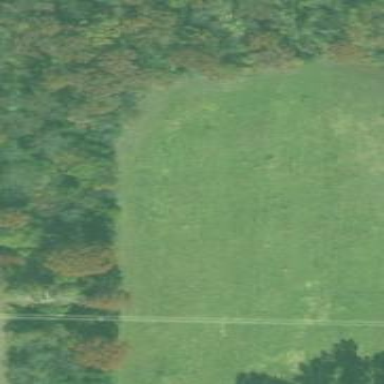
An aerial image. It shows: Mixed woodland area with variety of leaf types and cycles.